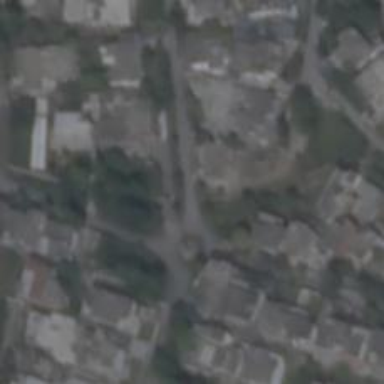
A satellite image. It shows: Residential road with bridge.